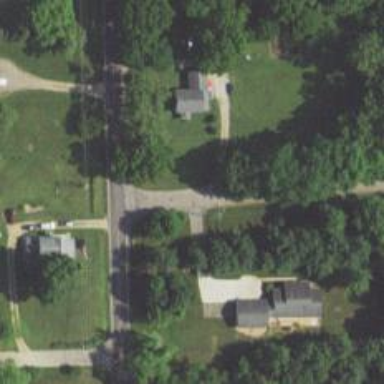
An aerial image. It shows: Residential road.